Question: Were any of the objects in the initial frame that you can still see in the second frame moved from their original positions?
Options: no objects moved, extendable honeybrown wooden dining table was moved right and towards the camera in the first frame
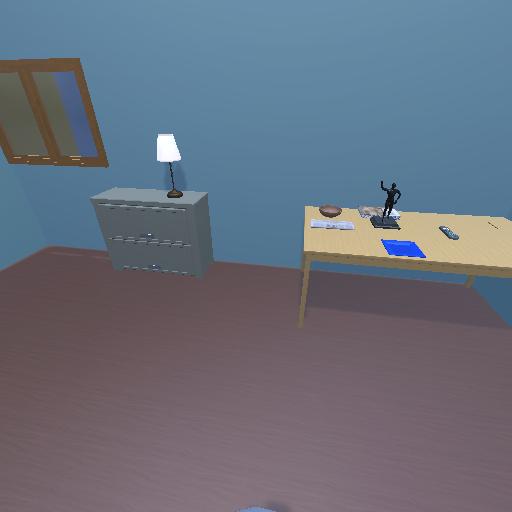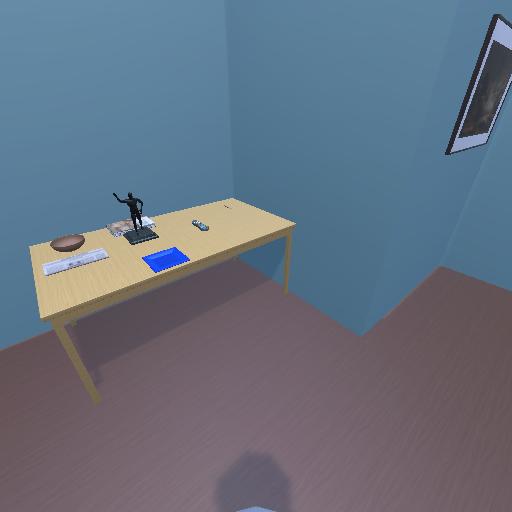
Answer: no objects moved